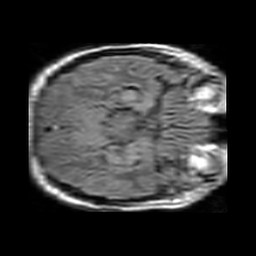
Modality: FLAIR
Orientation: axial
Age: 63
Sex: male
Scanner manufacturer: philips
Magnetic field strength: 1.5 T
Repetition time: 11 s
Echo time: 0.14 s